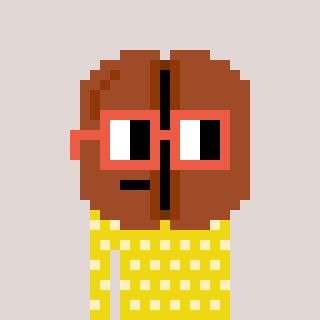
a pixel art character with square orange glasses, a coffeebean-shaped head and a yellow-colored body on a warm background